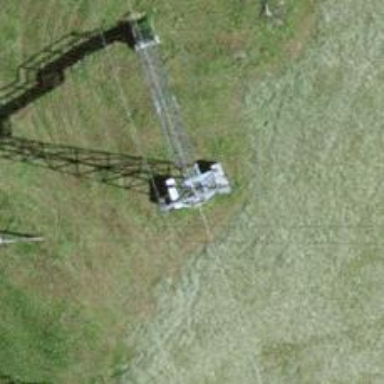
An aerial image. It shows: Cable car system.